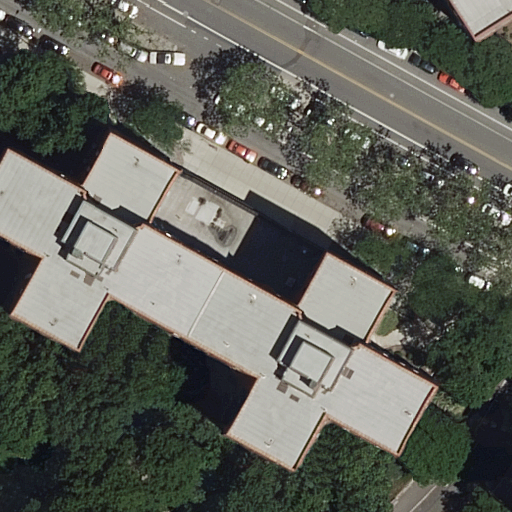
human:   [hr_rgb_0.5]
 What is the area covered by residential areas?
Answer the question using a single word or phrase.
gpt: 20238m2

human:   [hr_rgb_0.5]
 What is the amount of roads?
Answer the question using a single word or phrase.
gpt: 10

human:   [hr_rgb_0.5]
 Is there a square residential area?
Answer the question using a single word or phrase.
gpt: no

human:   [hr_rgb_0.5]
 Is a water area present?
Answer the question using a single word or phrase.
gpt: no

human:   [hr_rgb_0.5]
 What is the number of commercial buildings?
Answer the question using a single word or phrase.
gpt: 0

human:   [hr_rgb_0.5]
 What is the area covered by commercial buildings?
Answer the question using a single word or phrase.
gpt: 0m2

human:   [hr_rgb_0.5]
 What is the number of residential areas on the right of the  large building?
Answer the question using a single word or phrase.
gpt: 0

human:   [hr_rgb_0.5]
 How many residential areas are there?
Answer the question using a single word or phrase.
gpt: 2

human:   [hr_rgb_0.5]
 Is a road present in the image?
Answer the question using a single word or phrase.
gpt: yes

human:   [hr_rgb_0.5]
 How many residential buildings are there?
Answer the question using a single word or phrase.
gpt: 2

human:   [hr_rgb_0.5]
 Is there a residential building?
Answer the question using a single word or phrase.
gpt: yes

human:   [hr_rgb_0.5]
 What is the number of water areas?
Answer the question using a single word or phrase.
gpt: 0

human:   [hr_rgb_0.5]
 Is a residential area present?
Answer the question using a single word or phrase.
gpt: yes

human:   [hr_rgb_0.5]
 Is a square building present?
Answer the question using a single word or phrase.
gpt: no

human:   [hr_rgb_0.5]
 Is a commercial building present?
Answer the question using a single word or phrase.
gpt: no

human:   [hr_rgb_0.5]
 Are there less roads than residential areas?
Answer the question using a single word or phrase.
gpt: no

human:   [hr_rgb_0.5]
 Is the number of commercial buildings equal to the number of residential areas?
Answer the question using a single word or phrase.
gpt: no

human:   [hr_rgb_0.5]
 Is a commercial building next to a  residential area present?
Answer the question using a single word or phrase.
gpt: no

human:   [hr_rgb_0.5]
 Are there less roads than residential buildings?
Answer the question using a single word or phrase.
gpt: no

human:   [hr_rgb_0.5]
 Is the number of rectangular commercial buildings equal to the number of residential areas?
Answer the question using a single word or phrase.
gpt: no

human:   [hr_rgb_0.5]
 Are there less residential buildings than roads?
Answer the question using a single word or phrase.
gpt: yes

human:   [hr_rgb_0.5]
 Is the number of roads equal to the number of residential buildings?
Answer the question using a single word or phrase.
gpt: no

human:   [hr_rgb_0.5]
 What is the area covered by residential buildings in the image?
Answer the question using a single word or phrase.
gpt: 1429m2

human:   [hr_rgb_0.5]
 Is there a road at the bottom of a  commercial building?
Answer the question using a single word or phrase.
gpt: no

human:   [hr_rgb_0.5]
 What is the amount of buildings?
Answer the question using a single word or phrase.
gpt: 2

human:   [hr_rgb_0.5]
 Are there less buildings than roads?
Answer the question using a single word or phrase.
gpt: yes

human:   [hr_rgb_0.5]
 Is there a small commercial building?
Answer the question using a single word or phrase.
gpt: no

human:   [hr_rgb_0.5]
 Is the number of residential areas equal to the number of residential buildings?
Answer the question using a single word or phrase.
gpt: yes

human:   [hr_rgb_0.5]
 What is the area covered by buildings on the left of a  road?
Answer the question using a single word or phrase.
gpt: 61m2

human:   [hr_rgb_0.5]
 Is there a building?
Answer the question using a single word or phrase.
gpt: yes

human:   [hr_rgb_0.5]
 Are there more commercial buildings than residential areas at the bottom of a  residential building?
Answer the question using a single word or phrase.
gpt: no

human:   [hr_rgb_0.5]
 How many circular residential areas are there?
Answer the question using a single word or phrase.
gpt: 0

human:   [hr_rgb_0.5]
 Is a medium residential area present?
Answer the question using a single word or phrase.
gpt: no

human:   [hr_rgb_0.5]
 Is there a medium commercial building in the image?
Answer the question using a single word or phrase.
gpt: no

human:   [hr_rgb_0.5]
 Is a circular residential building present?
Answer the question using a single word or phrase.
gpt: no

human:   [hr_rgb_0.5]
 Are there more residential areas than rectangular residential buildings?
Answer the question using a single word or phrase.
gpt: yes

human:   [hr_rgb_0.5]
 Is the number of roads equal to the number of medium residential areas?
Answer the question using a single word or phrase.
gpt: no

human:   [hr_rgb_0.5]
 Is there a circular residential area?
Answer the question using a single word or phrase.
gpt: no

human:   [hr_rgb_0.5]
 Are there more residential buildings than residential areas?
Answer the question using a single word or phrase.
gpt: no

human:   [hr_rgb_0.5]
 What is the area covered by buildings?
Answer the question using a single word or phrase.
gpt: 1429m2

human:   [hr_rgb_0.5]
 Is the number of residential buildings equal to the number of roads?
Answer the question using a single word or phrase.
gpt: no

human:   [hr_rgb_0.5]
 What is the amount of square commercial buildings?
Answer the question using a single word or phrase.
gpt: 0

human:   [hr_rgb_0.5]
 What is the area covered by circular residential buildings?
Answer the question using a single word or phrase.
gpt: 0m2

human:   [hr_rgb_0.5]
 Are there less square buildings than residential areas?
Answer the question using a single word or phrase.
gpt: yes

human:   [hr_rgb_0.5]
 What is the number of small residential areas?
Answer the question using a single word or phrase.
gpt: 0

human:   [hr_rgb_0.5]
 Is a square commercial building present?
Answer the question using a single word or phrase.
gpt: no

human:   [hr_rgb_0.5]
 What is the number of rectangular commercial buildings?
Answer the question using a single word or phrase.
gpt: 0

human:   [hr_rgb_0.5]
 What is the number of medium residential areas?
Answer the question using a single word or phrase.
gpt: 0

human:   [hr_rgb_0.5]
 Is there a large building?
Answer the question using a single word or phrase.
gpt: yes

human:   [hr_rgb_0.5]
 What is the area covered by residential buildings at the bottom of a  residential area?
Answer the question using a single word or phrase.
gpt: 61m2

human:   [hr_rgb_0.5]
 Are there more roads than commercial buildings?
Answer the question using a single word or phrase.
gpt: yes

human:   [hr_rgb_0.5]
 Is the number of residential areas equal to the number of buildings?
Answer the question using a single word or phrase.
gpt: yes

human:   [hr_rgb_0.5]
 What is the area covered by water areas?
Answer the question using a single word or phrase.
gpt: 0m2

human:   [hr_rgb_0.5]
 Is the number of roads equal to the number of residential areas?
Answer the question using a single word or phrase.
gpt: no

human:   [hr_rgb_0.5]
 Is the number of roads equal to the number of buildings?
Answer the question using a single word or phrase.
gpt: no

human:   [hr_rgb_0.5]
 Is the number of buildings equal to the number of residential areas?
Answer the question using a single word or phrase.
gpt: yes

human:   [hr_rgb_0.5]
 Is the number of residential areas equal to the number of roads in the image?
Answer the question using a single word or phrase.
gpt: no

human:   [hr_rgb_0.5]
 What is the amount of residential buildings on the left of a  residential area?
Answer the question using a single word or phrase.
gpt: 1

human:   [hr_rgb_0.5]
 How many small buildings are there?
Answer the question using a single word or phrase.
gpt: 1

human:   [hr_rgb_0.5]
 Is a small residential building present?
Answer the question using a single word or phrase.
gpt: yes

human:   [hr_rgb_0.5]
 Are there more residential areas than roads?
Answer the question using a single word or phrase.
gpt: no

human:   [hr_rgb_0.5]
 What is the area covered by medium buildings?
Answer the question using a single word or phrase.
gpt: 0m2

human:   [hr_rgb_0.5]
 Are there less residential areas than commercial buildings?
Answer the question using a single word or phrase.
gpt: no

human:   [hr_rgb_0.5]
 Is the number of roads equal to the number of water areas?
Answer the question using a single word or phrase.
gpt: no